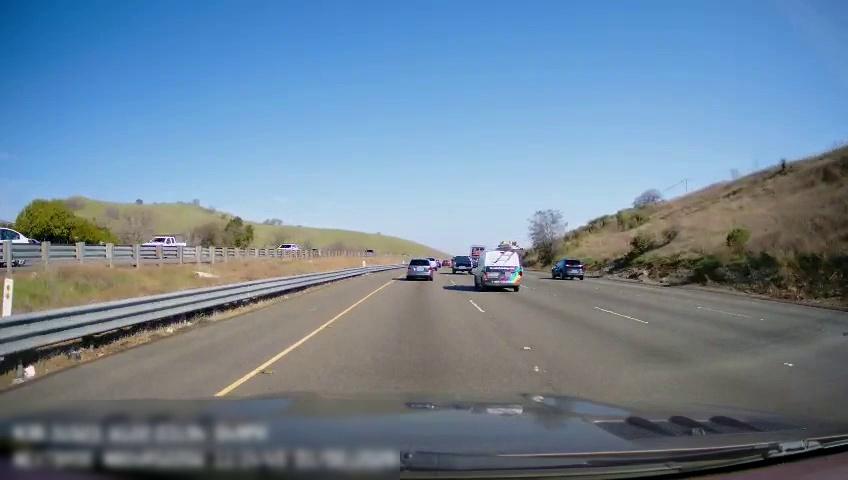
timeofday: Day
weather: Sunny
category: Drivable Space
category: Vehicles | Car
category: Vehicles | Car
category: Vehicles | Truck
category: Vehicles | Car
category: Vehicles | Car
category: Vehicles | Truck
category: Vehicles | SUV
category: Vehicles | Truck
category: Vehicles | SUV
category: Vehicles | Van
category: Vehicles | SUV
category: Lanes | Current Lane
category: Lanes | Current Lane
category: Lanes | Alternate Lane
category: Lanes | Alternate Lane
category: Lanes | Alternate Lane